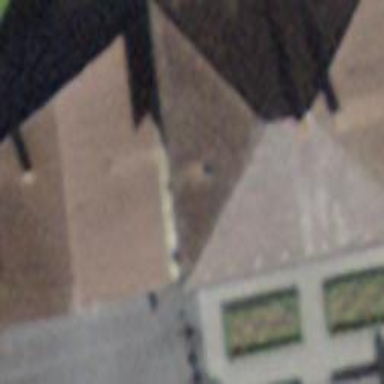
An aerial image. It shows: Garage building.